Question: The following picture show that my WPF lines are not as exact like a similar drawing in a non WPF application. So? Where is the problem? antialiasing? or is this a WPF feature? What am I supposed to do?
the below barchart is a simple Shape.Line.

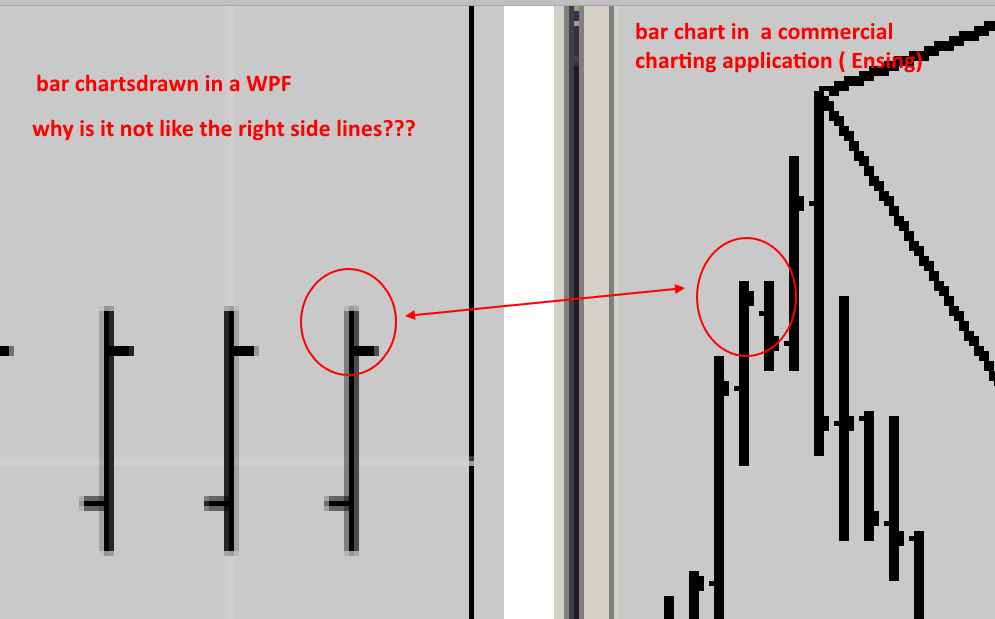
Answer: I am not sure I would say "better line quality". Subpixel rendering is a feature in many many cases - actually in most. Financial charts are a special case - but saying WPF lines are bad in general is really an oversimplification. Especially as it points (as some have pointed out) to the usual lack of having read the documentation and learned the technology, as pixel exact rendering was reintroduced some time ago.
What you run into is the main problem that WPF is device independent and allows arbitrary zooming - so everything happens in it's own coordinate system. Which may not run down to exact a pixel. As I said - generally a feature.
Now there are edge cases (like the financial chart you point out nicely) and for that in .NET 3.0 (ages ago, seriously) pixel snapping was made available.
<URL>
has some explanations. It basically works by means of the 'SnapsToDevicePixels' property.
As a matter of fact this is not the first time this question has arrived, as can be seen at - <URL>.
There are a lot of features in WPF and it is quite mandatory to read the documentation. Especially in financial applications - which are not really static, if you deal with real time data. I suggest you do so - you can gain tremendous performance benefits by for example pre-caching parts of the UI in the graphics card memory, which is a simple other trick, easy to do.